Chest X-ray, PA view. Patient: 60 years old, sex F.
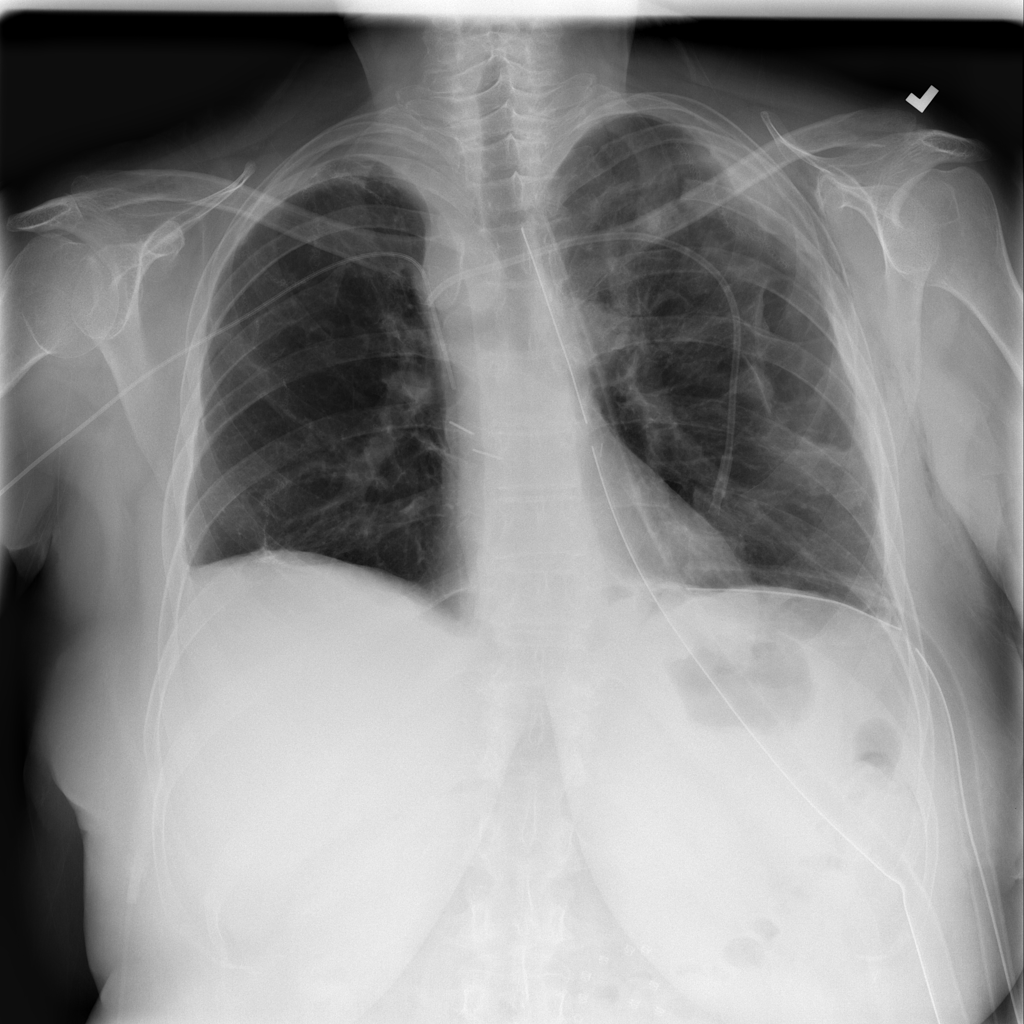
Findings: No Finding